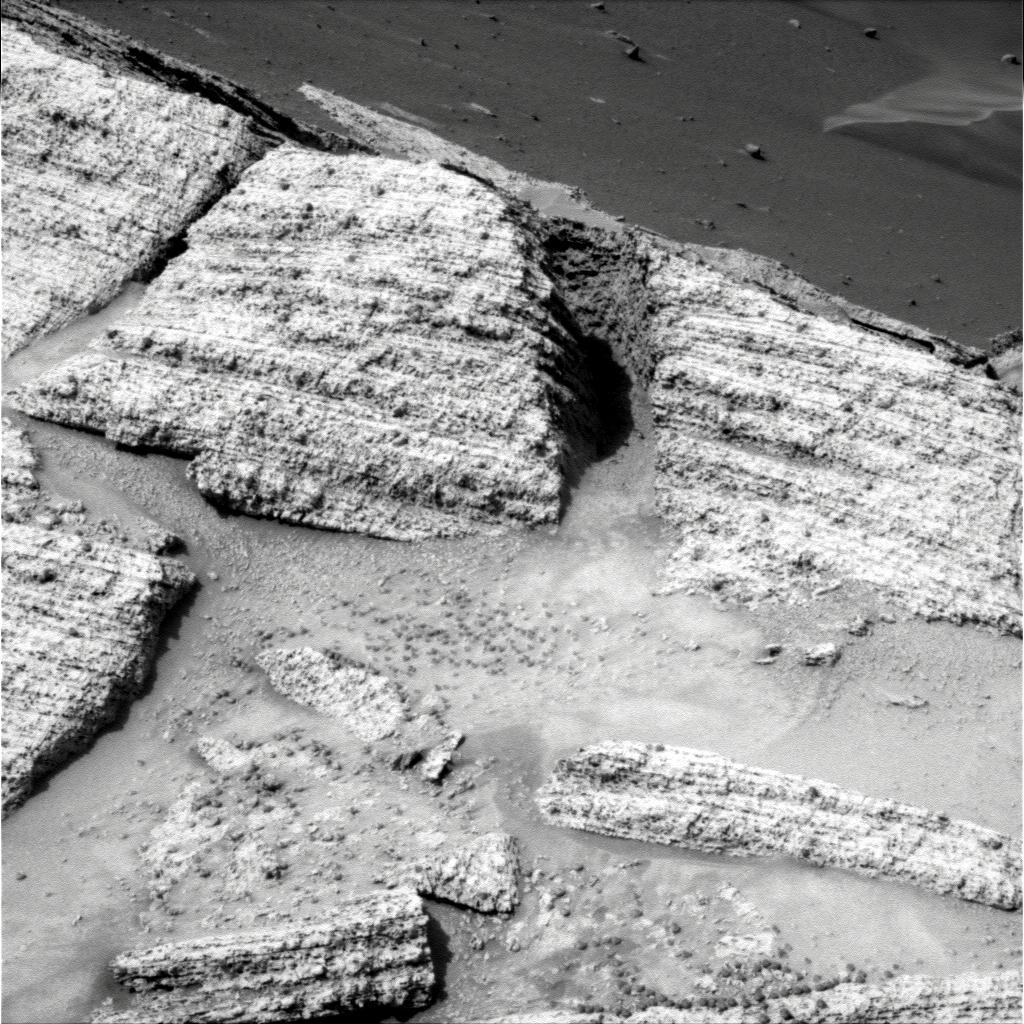
Terrain classes present: Bedrock, Gravel / Sand / Soil, Rock, Shadow